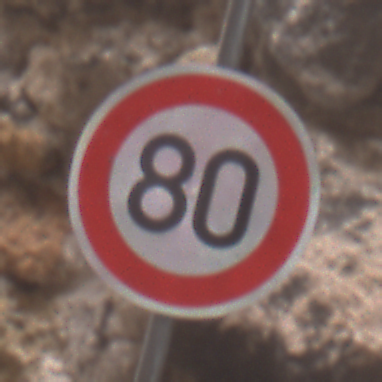
Verkehrszeichen: Geschwindigkeit80
Umgebung: Outdoor, Urban
Tageszeit: Midday
Wetter: PartlyCloudy
Licht: Natural
Jahreszeit: NotSpecified
Kontrast: MediumContrast